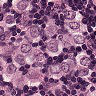
Metastatic tissue present: yes